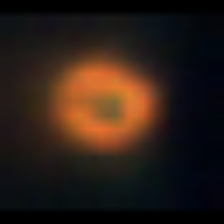
Taxon: NanoPlankton
Group: Other